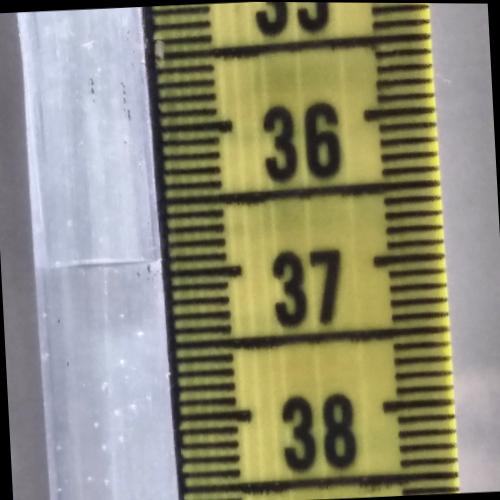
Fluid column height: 36.9 cm